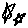
Label: star